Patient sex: M
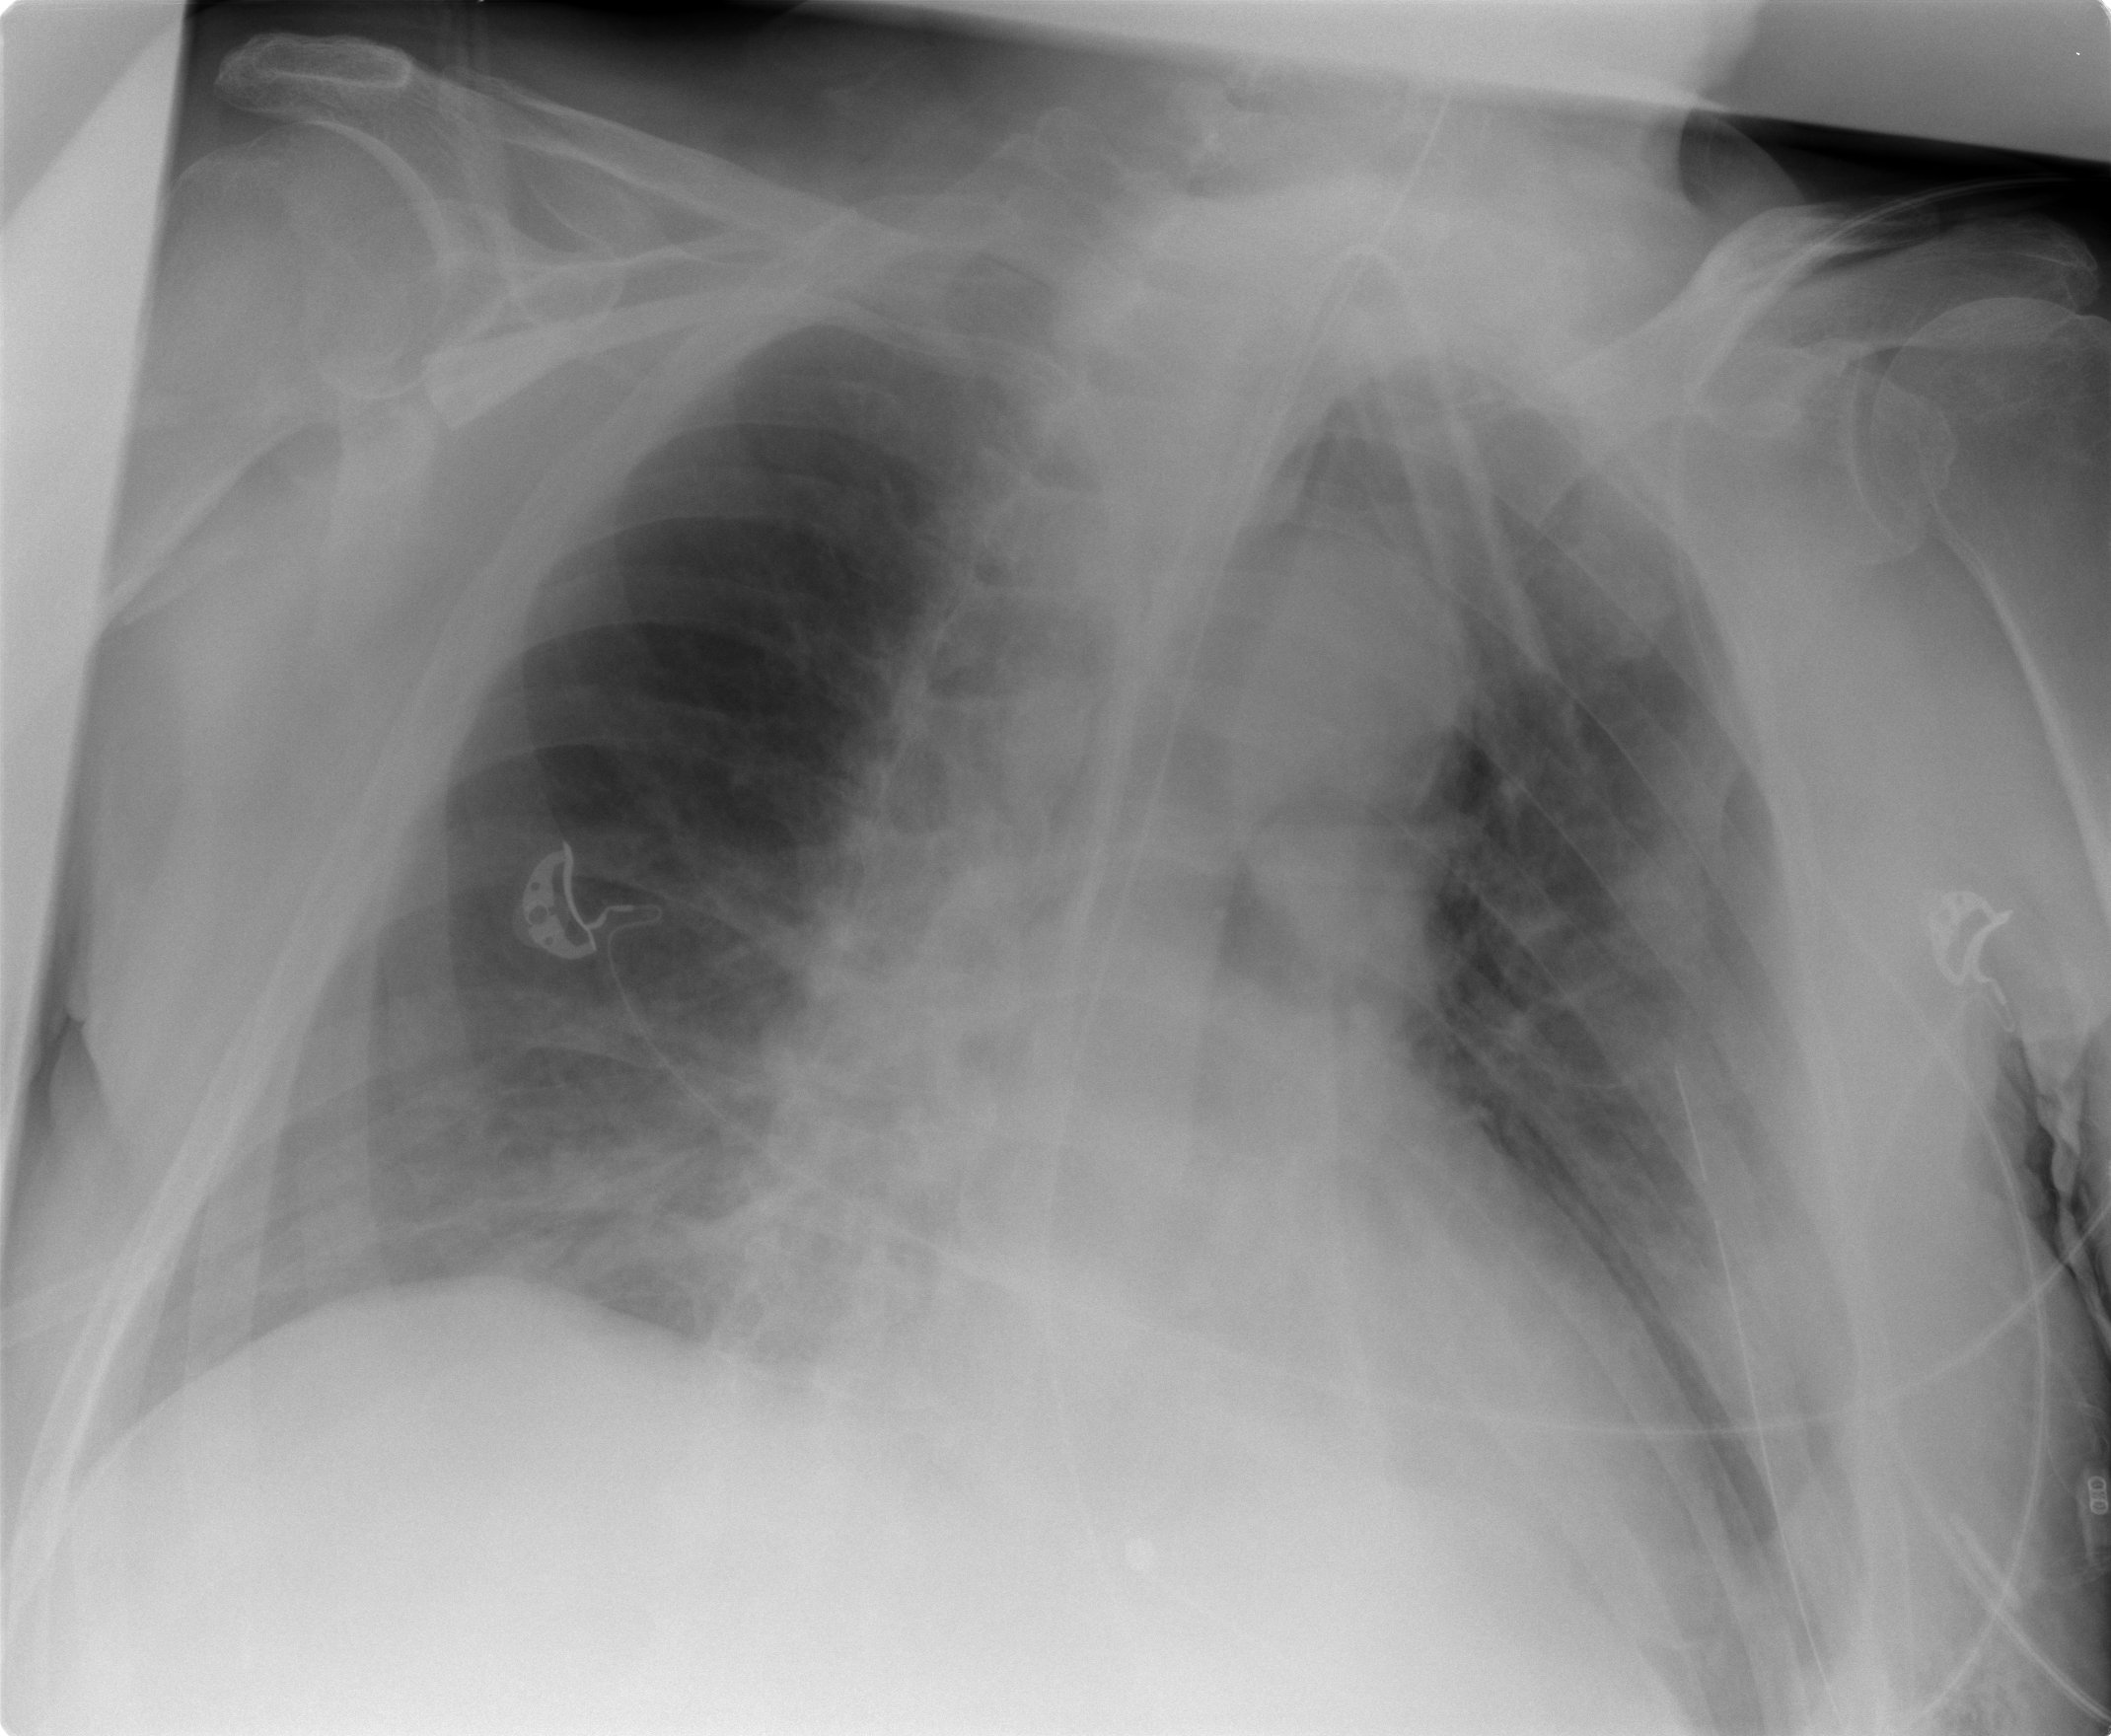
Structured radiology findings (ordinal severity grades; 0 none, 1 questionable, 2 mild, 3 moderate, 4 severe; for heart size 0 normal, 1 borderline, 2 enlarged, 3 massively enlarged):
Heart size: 0
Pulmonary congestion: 0
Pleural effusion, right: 0
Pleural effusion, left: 2
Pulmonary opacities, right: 2
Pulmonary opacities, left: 2
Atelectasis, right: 0
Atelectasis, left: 2